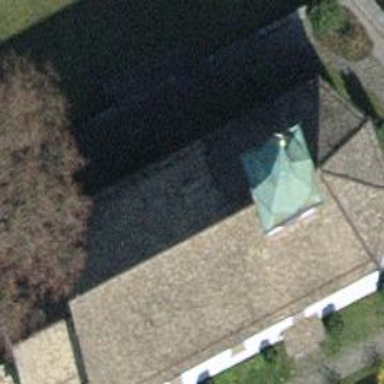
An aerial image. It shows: Church which is place of worship.